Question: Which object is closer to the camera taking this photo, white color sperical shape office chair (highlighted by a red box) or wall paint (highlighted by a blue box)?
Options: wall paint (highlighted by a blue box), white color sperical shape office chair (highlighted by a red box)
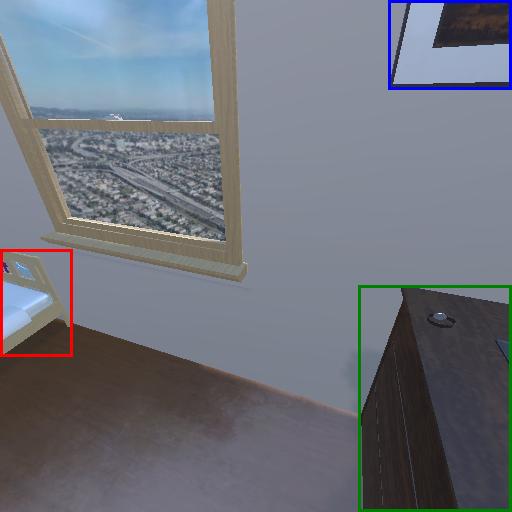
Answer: wall paint (highlighted by a blue box)